Question: I have this configuration in my 'Startup' method, apparently everything works fine
'''
services.AddCors(options =>
{
options.AddPolicy("MyPolicy",
builder => builder.WithOrigins("https://localhost:5000",
"http://localhost:3000",
"http://localhost:3001")
.AllowAnyHeader()
.WithMethods("PUT", "GET"));
});
app.UseHttpsRedirection();
app.UseCors("MyPolicy");
app.UseRouting();
app.UseAuthorization();
'''
But when I start to do tests with another url that is not registered, the request shows a cors error but at the same time the response is shown, so does it mean that I run my services without being registered?
In this screenshot, you can see the url to which I make a request

What is the right thing to do to secure my API? I have also read that browsers will always execute requests even if it is not visible
> <URL>
Thank you very much for reading me, I'm new to this
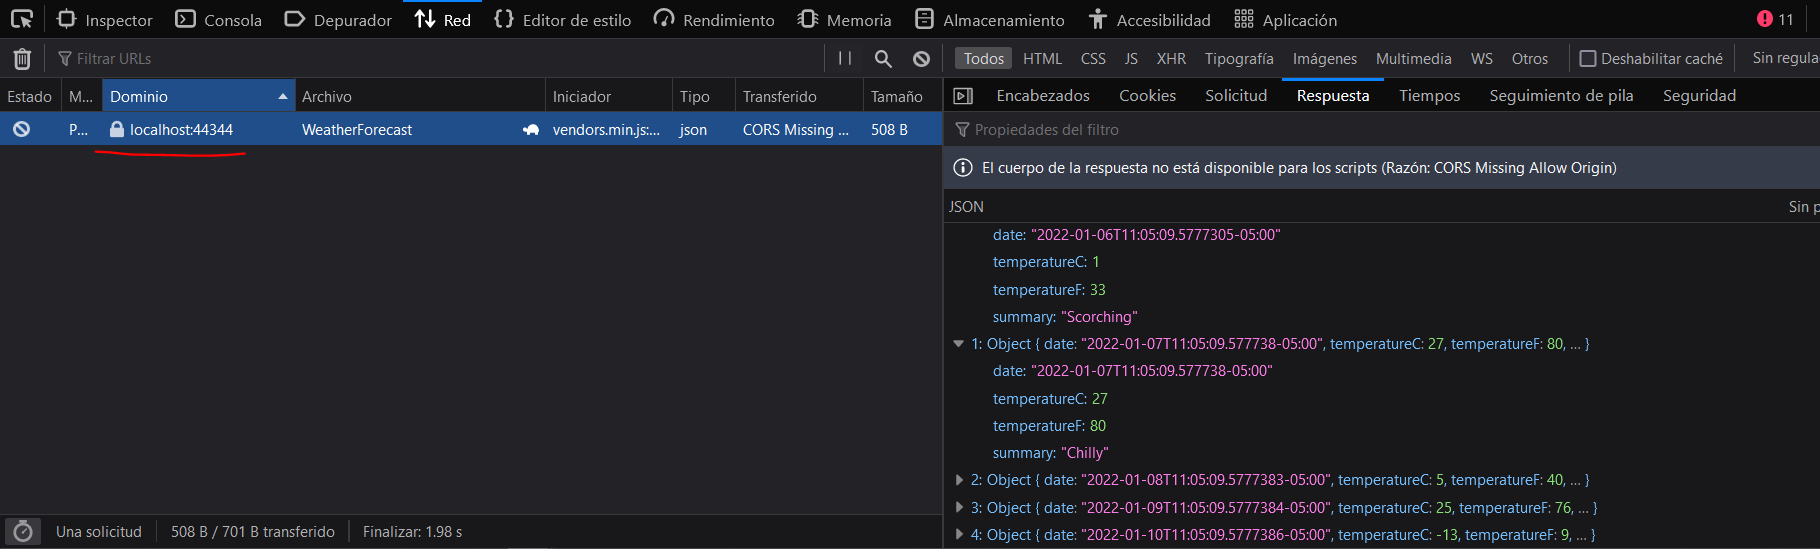
Answer: Firdtly,the url is 'http://localhost:44344',so you need to add it into 'WithOrigins'.And you need to make sure the method type of the request is including in 'WithMethods("PUT", "GET")'.Also,you'd better put 'app.UseCors("MyPolicy");' between 'app.UseRouting();' and 'app.UseAuthorization();'.
'''
services.AddCors(options =>
{
options.AddPolicy("MyPolicy",
builder => builder.WithOrigins("https://localhost:5000",
"http://localhost:3000",
"http://localhost:3001",
"http://localhost:44344")
.AllowAnyHeader()
.WithMethods("PUT", "GET"));
});
app.UseHttpsRedirection();
app.UseRouting();
app.UseCors("MyPolicy");
app.UseAuthorization();
'''